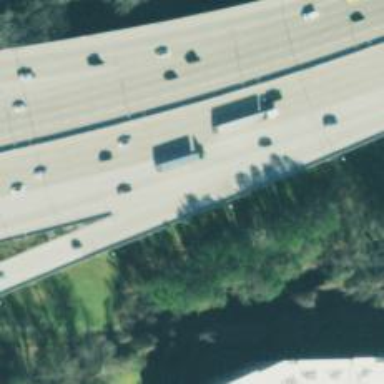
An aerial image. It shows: Bridge over motorway_link.